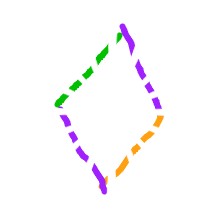
Shape: rhombus